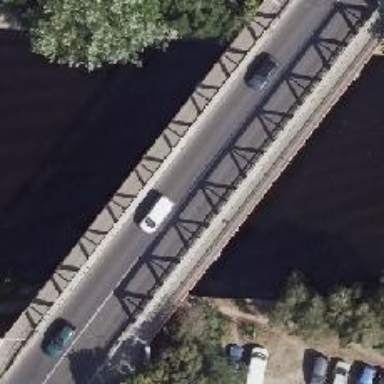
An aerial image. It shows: There is bridge in the image.